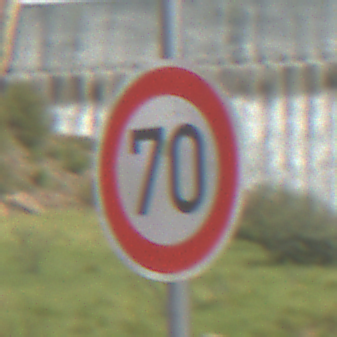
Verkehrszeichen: Geschwindigkeit70
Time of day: Midday
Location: Outdoor (Nature)
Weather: PartlyCloudy
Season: NotSpecified
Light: Natural